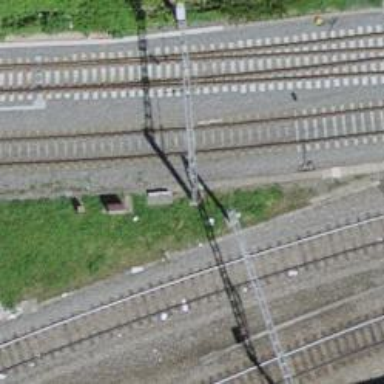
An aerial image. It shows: Single-track railway with electrified contact lines.